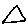
Label: triangle